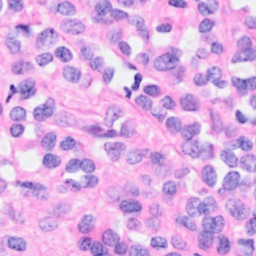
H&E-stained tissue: Breast